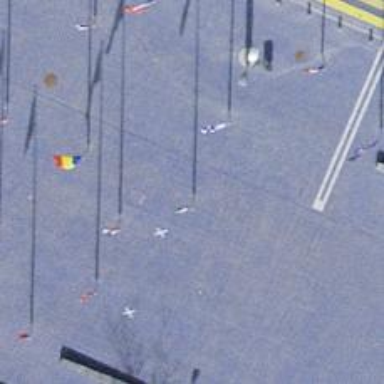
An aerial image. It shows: Flagpole structure.